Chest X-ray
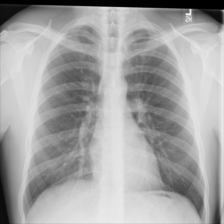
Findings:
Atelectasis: negative
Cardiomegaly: negative
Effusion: negative
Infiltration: negative
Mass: negative
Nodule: negative
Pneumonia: negative
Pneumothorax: negative
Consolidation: negative
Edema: negative
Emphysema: negative
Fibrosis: negative
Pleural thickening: negative
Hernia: negative